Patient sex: F
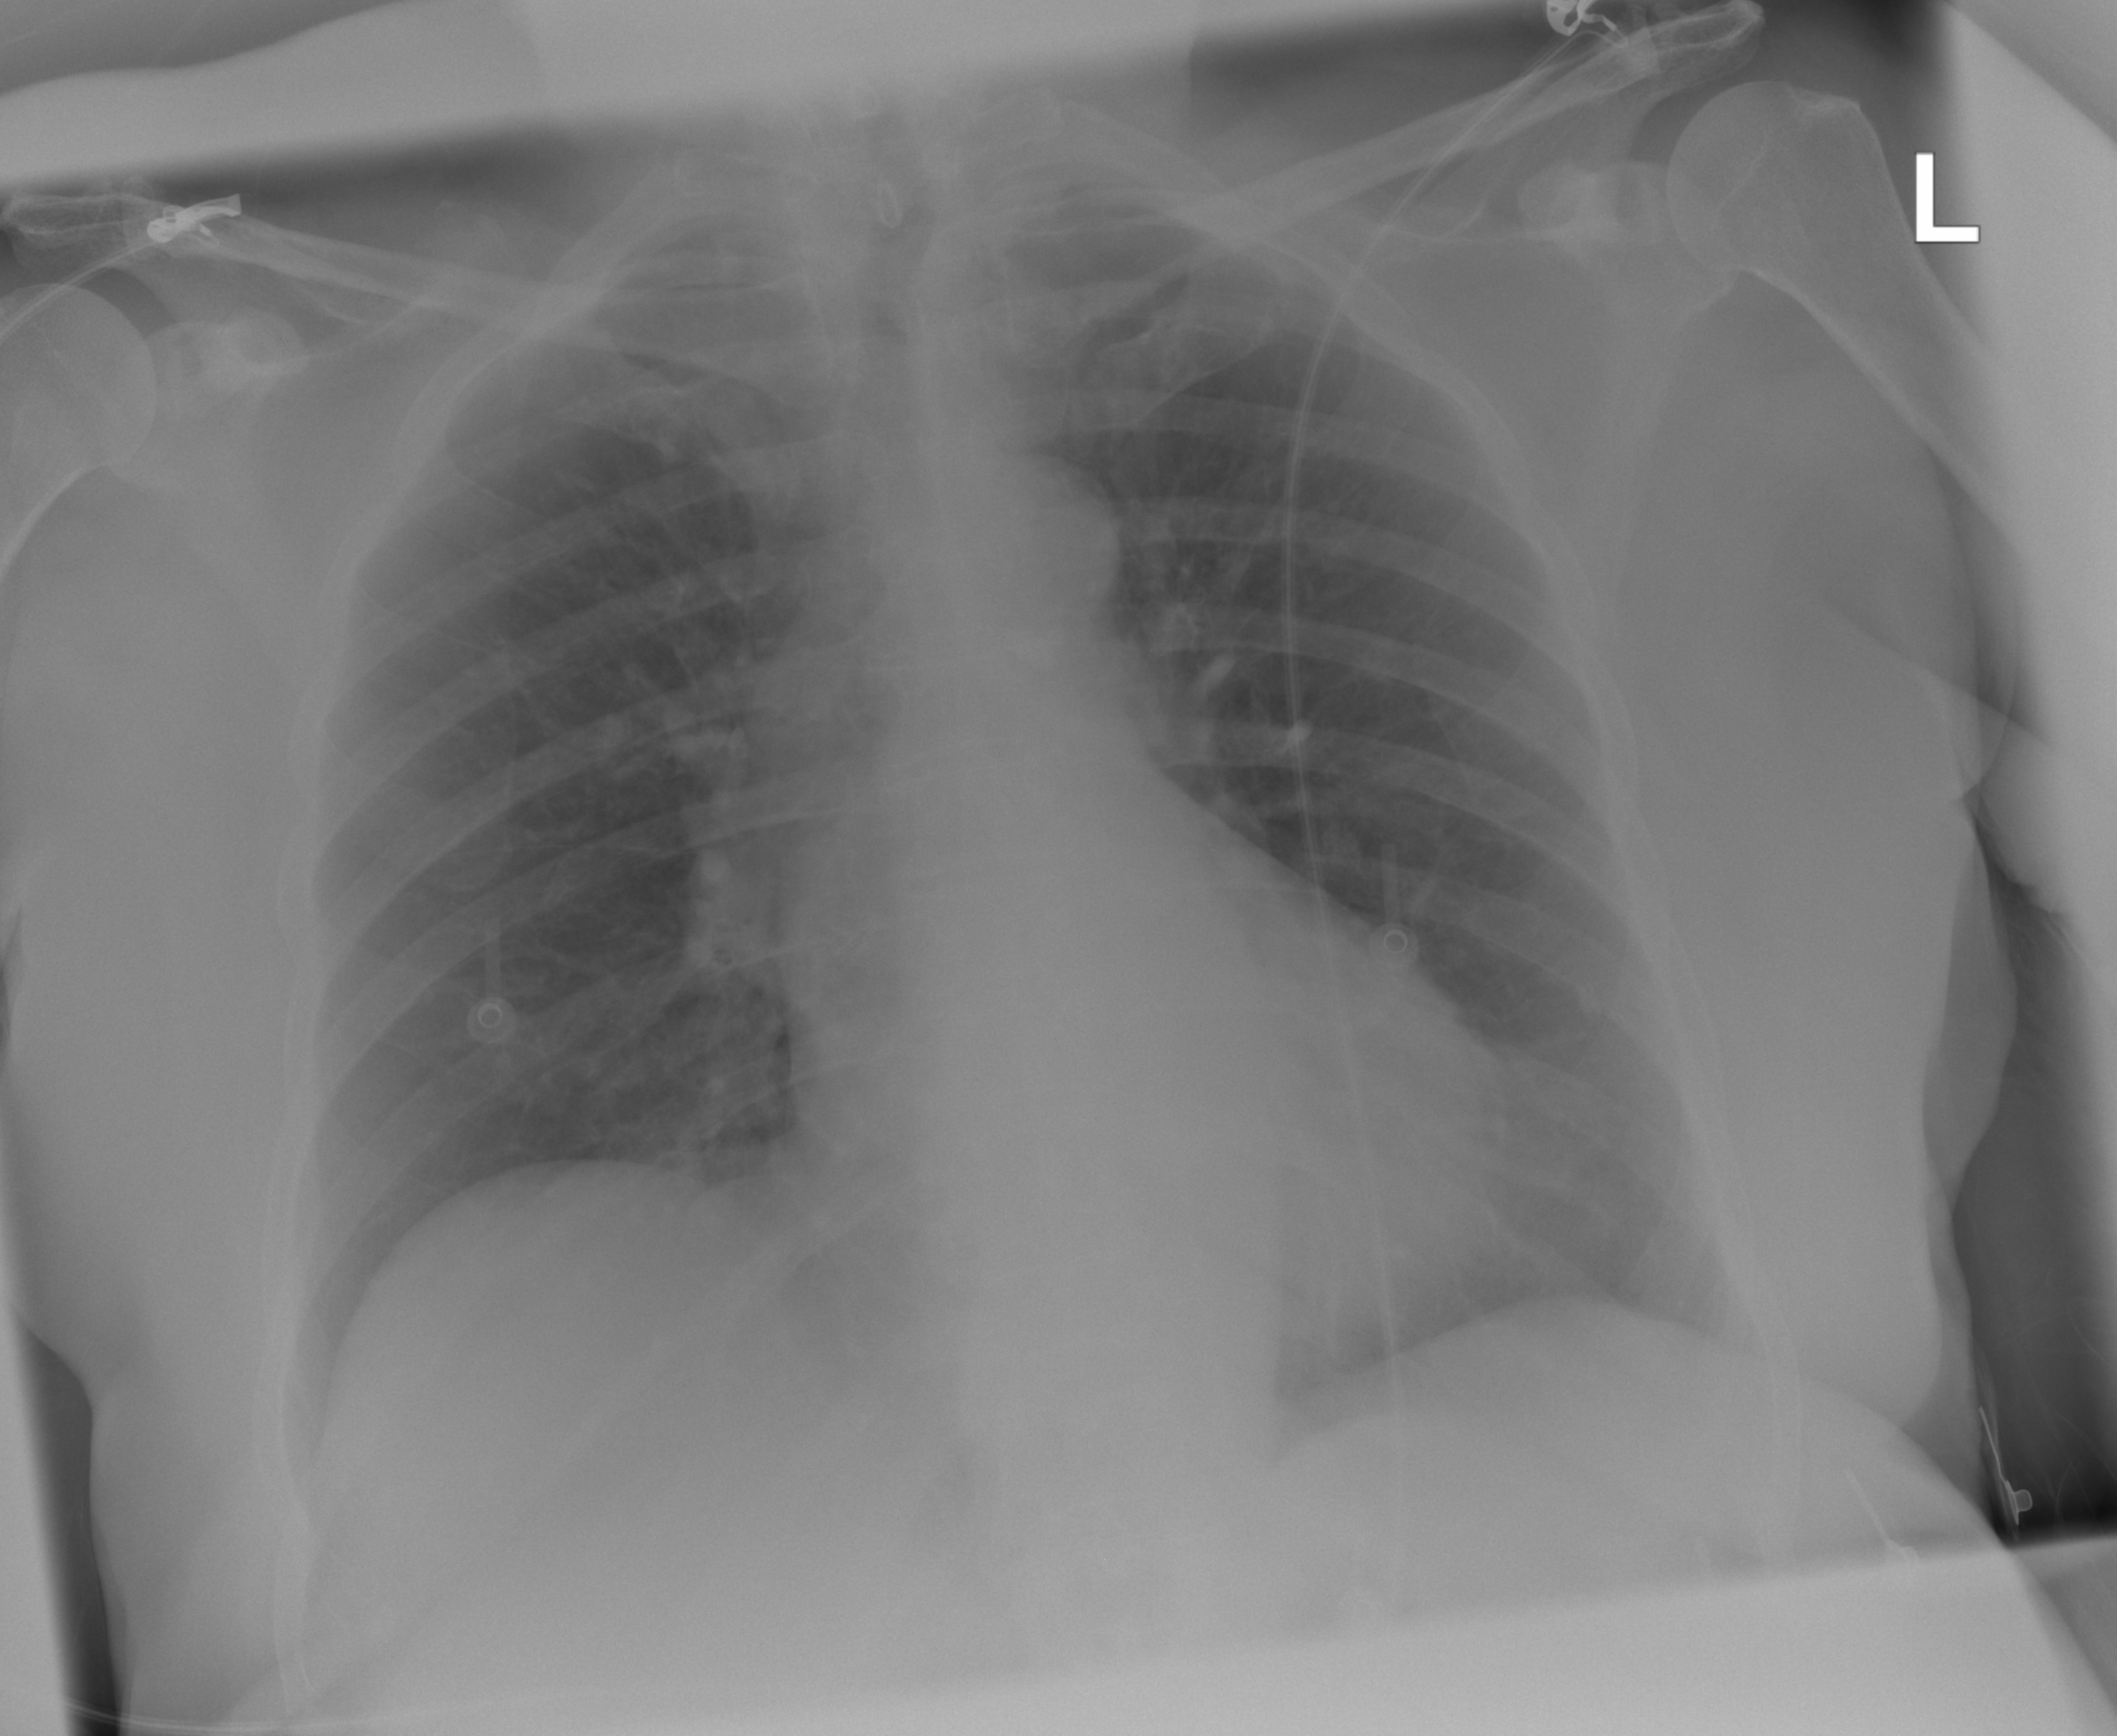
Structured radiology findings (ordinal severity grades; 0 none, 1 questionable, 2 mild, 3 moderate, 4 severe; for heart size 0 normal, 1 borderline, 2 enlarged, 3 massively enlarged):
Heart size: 1
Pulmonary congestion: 0
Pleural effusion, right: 0
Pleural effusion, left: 0
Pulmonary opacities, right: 0
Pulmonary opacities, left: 0
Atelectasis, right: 0
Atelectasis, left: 2